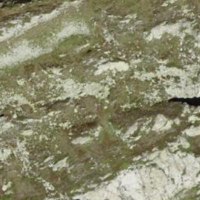
EUNIS habitat code: 31
Species observed at this site:
Pyrrhocorax graculus